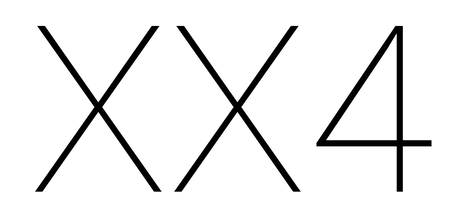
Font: Roboto_Thin